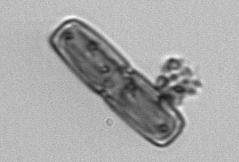
Label: Ephemera